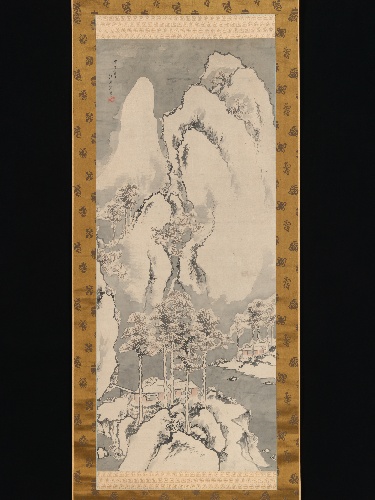
Artist: Sakaki Hyakusen
Artist bio: 1697–1752
Date: 1744
Object type: Hanging scroll
Classification: Paintings
Medium: Hanging scroll; ink and color on paper
Culture: Japan
Period: Edo period (1615–1868)
Dimensions: Image: 47 1/8 × 19 3/4 in. (119.7 × 50.2 cm)
Overall with mounting: 77 in. × 25 1/8 in. (195.6 × 63.8 cm)
Overall with knobs: 77 in. × 27 3/8 in. (195.6 × 69.5 cm)
Department: Asian Art
Credit line: Mary Griggs Burke Collection, Gift of the Mary and Jackson Burke Foundation, 2015
Accession year: 2015
Repository: Metropolitan Museum of Art, New York, NY
Tags: Landscapes|Trees|Snow